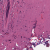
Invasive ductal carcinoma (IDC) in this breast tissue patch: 0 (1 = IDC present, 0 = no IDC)